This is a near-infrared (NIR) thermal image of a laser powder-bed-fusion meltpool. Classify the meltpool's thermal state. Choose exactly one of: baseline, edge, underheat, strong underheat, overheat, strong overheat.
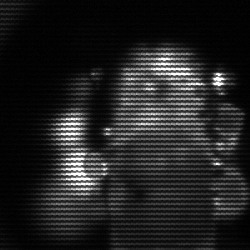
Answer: strong underheat